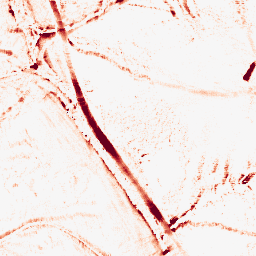
Category: morphological
Decomposition family: morphological_ellipse
Decomposition parameters: operation: opening
width: 10
height: 10
Upsampling method: quintic
Upsampling parameters: scale: 8
Upsampling scale: 8